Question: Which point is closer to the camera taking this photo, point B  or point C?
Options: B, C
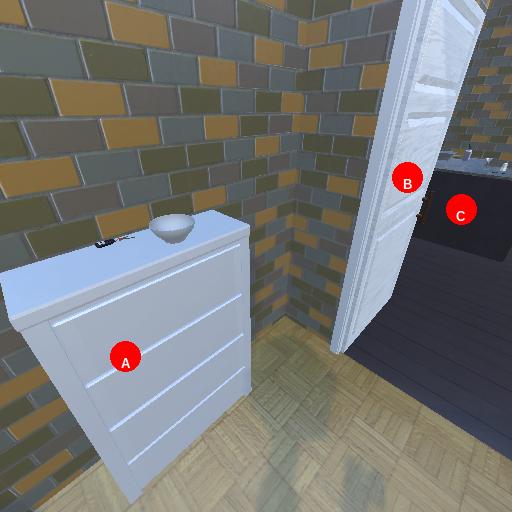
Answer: B